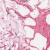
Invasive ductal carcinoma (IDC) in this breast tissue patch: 0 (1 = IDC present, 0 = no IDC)